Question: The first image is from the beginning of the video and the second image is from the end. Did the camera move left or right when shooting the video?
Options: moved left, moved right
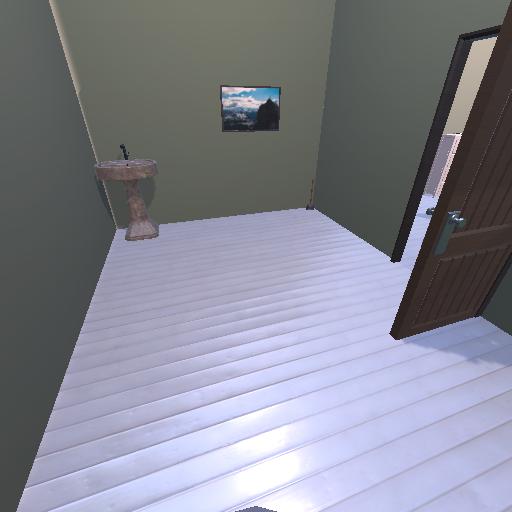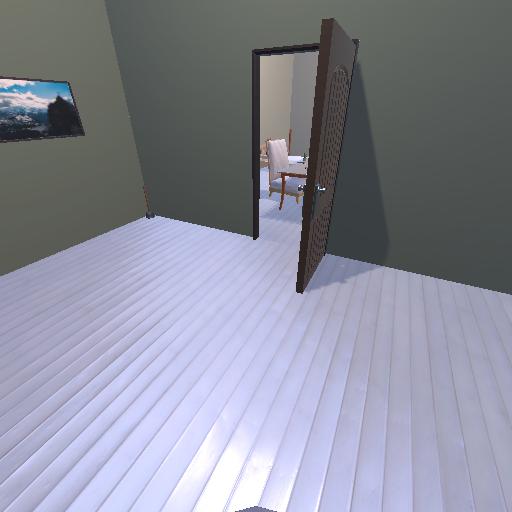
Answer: moved left